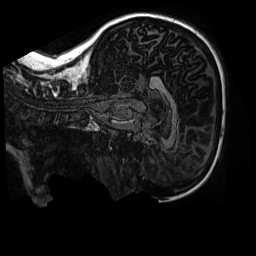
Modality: MP2RAGE
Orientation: sagittal
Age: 10
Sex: female
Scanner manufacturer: siemens
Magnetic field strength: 3 T
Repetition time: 4 s
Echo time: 0.00303 s